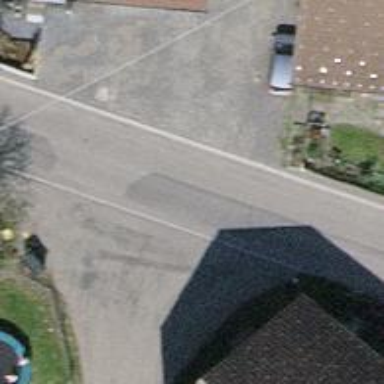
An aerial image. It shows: Residential road with asphalt surface and no sidewalk.